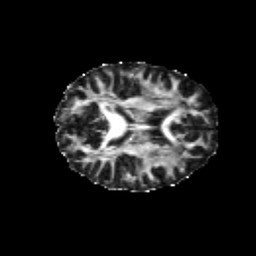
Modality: FA
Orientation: axial
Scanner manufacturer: siemens
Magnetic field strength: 3 T
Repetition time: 6.8 s
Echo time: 0.093 s